Question: The website I am working on has a repeating background pattern applied to the '<body>'. The pattern is not fixed and scrolls vertically as expected when scrolling up or down the page.
There is a reel at the top of the with three sets of text. These sets slide left to right on the press of some navigation items:

At the moment, the text moves left/right, however the background remains horizontally fixed (this is also expected).
The goal is to animate the background pattern in a given direction at the same speed as the movement of the text to give the effect of a complete scroll left or right, rather than the text "sliding" on top of the canvas left or right.
I've used a JQuery plugin before that let me animate the 'background-position' value of an element, maybe something that will work?
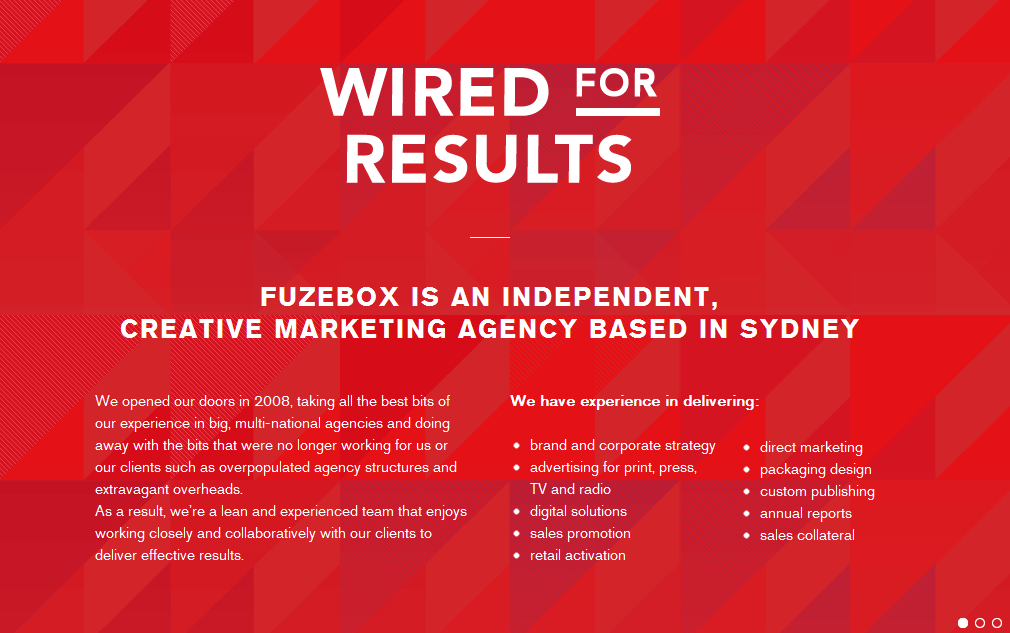
Answer: Absolutely! I would use the background position jQuery plugin:
<URL>
Here is a tutorial for a cool effect using this concept and may give you some ideas. <URL>
I'd also suggest that you move the background image into a 'div' just inside the body, as this will give you more flexibility should you need to tweak anything a little further.